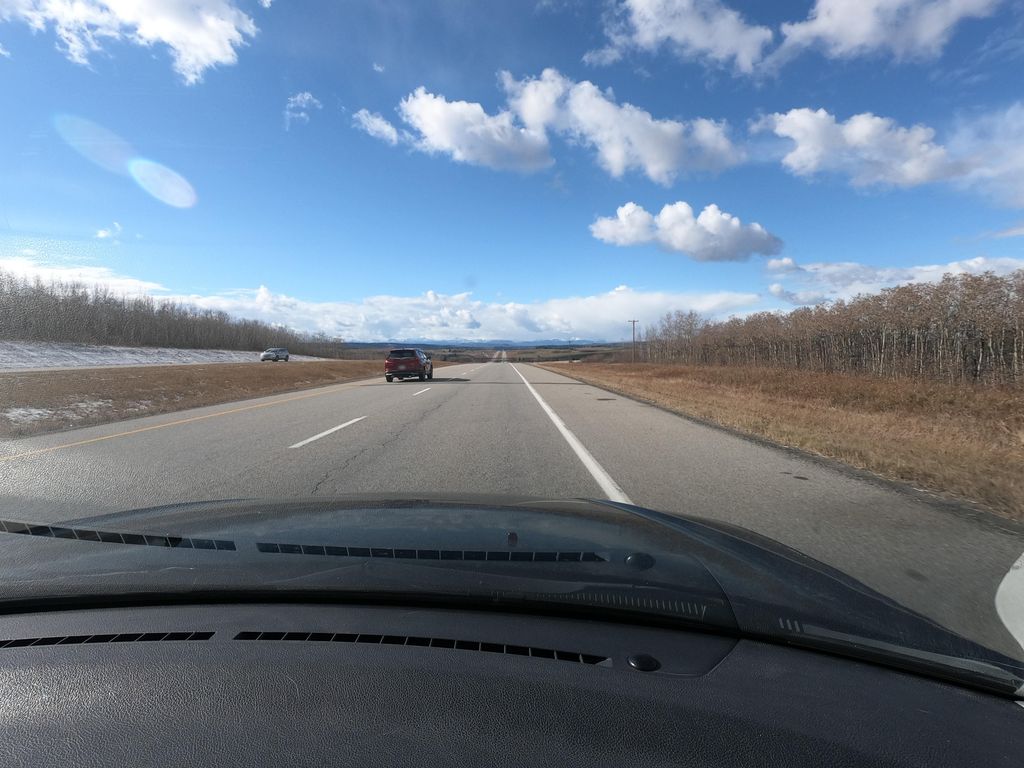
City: calgary